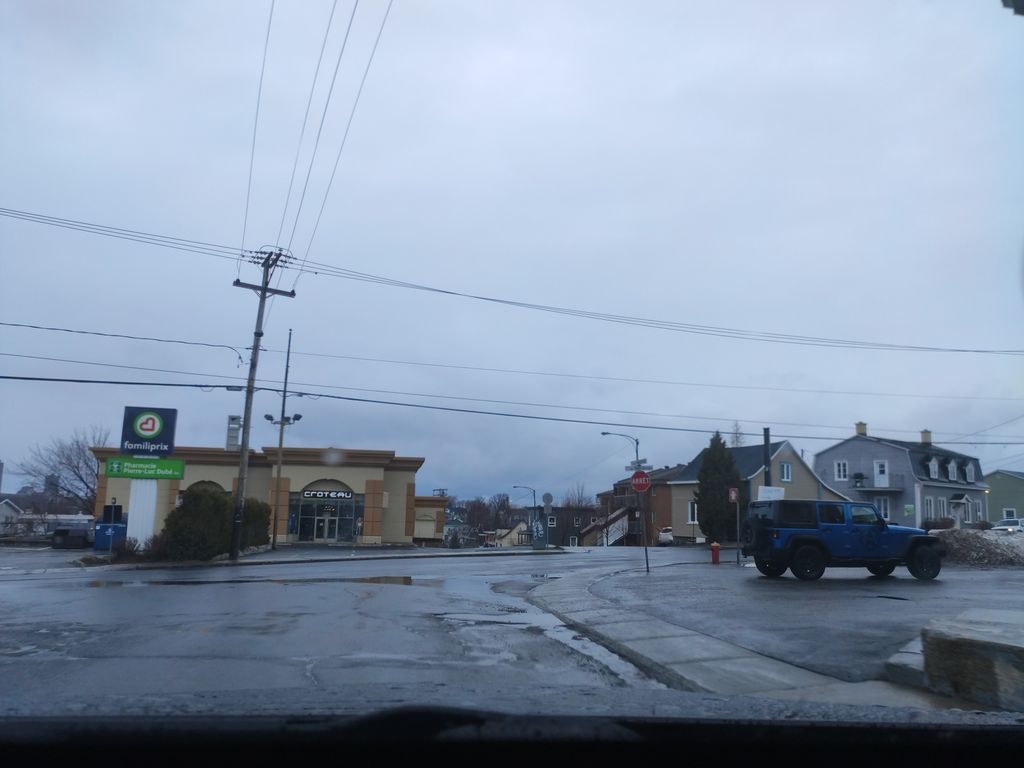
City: quebec_city